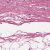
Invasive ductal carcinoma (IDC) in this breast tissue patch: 0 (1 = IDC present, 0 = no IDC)